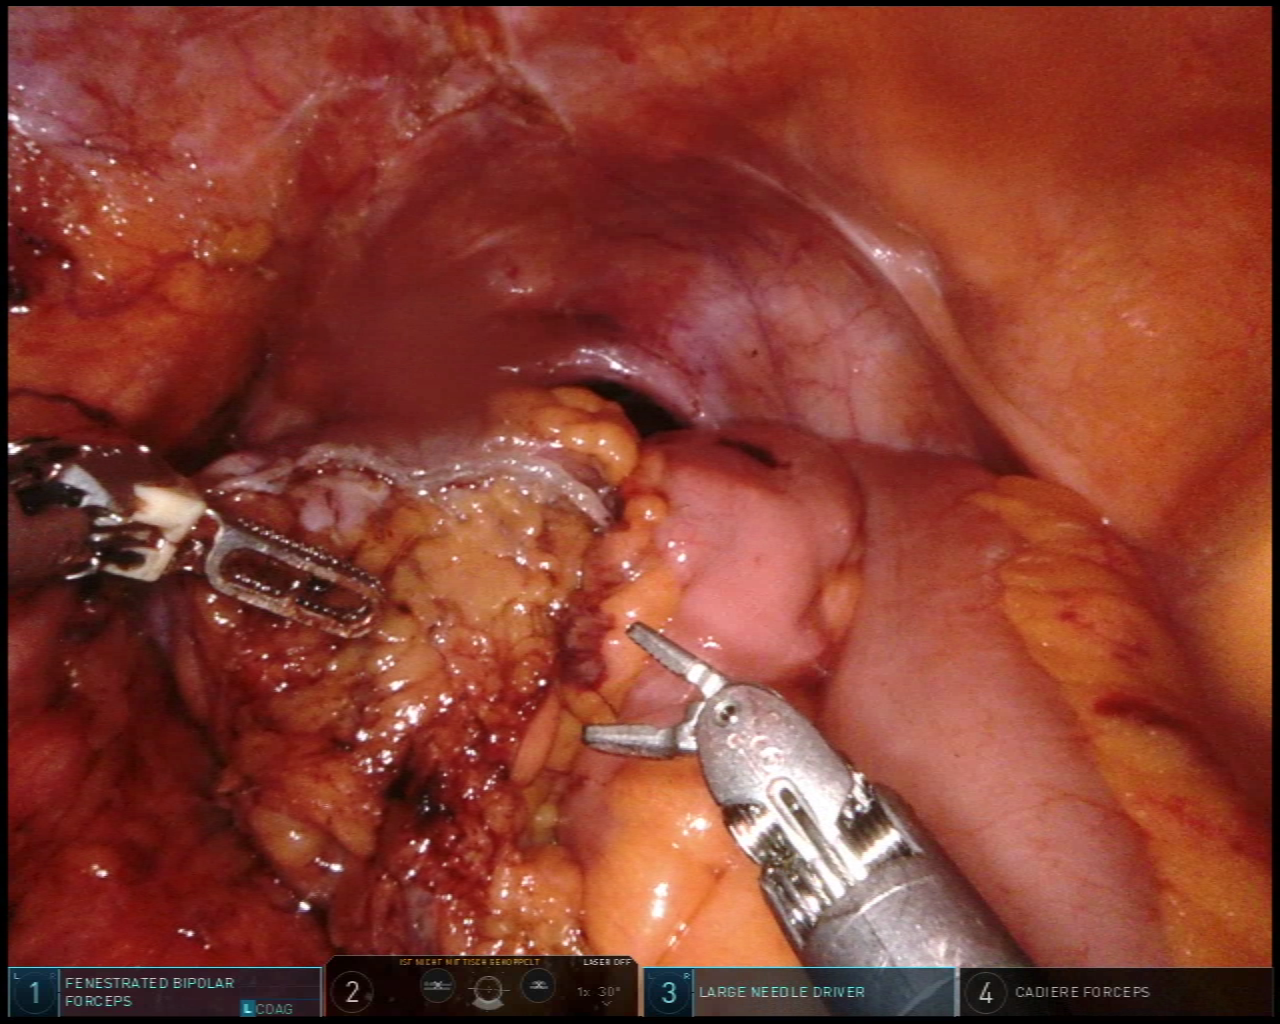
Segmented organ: ureter
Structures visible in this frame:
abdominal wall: yes
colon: yes
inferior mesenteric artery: no
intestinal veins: no
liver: no
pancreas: no
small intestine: no
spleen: no
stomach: no
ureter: yes
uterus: no
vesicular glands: no